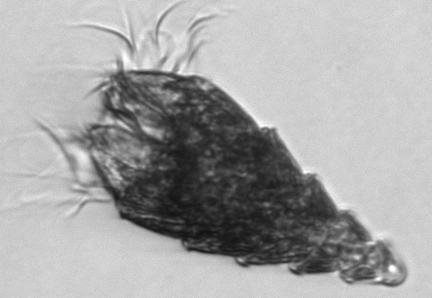
Label: Laboea_strobila